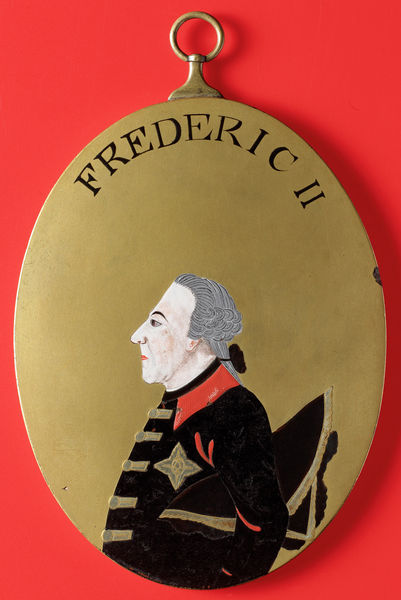
Titel: Frederik II van Pruisen
Standort: Amsterdam
Institution: Rijksmuseum
Schlagwörter: hat, red, soldier, white, arm, black, collar, face, gold, gray, grey, hair, nose, painting, portrait, brown, profile, man, ear, ribbon, uniform, side, oval, trim, brow, chin, coat, mouth, buttons, french, curls, jacket, necklace, eye, lips, pale, paint, cheek, friedrich, medal, relief, forehead, star, haare, wig, medallion, makeup, under, general, pendant, order, braid, grey hair, ii, name, loop, badge, powdered, tricorner, second, frederic, frederic ii, tricorner hat, uttons, zweite, black uniform, red color, red coller